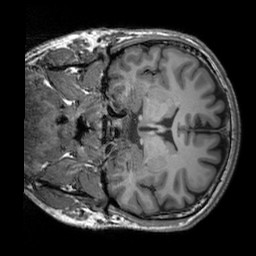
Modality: T1w
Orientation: coronal
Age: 25
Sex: male
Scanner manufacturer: siemens
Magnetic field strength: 3 T
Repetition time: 2.3 s
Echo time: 0.00303 s